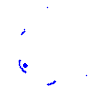
Particle: pion